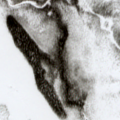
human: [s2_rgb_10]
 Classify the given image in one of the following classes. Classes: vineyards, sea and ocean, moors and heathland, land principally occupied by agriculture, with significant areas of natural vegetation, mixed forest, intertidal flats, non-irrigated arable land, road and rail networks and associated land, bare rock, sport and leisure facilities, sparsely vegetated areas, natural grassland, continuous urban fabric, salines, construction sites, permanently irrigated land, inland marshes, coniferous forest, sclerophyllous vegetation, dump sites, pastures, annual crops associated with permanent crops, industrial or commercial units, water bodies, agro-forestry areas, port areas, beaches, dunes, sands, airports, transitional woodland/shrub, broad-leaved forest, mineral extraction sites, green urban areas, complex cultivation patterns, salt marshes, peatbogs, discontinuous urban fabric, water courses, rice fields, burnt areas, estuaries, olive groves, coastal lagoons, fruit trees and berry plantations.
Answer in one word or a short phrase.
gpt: coniferous forest, peatbogs